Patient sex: F
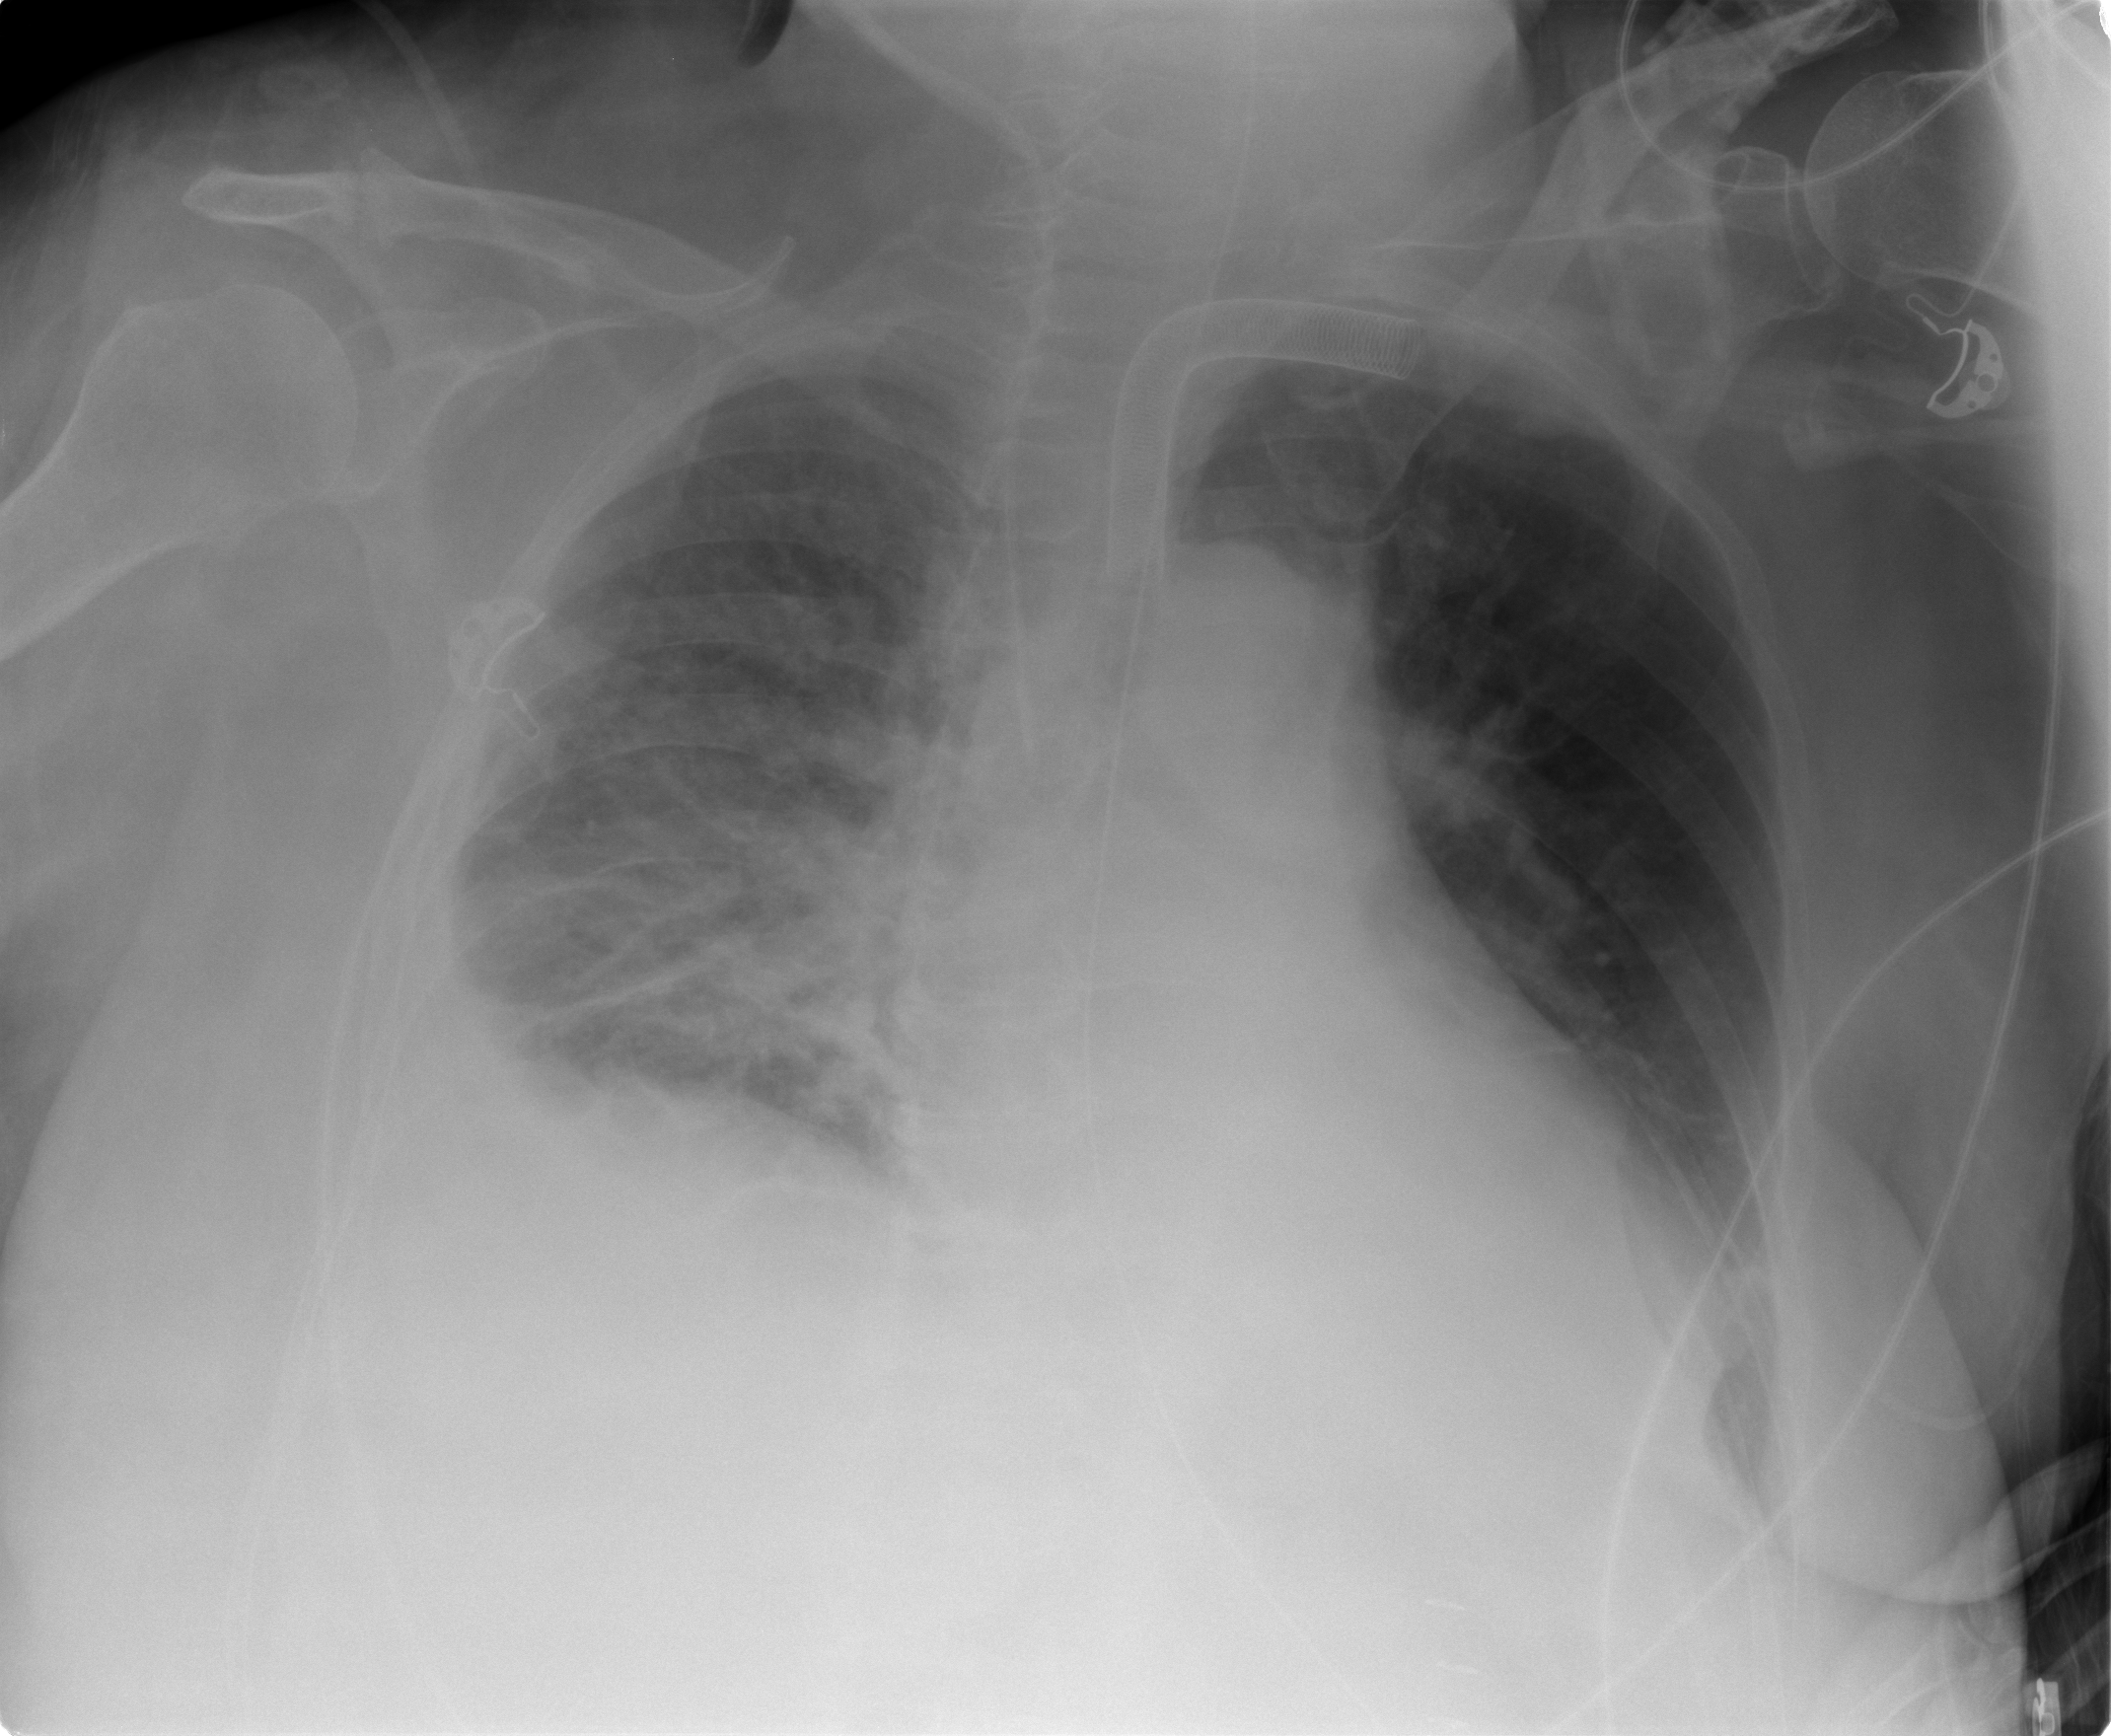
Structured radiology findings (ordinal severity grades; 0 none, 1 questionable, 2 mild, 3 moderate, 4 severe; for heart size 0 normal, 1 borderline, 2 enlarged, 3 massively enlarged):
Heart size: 0
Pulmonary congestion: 2
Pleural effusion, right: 2
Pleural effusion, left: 0
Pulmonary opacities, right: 3
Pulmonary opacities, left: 2
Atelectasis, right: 2
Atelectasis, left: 2